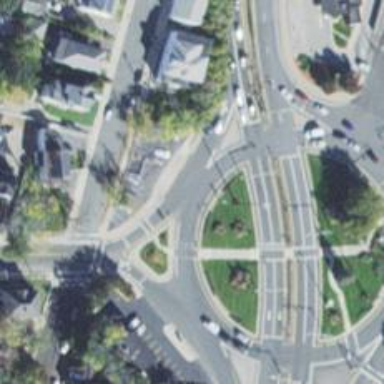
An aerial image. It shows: Circular junction on trunk highway.